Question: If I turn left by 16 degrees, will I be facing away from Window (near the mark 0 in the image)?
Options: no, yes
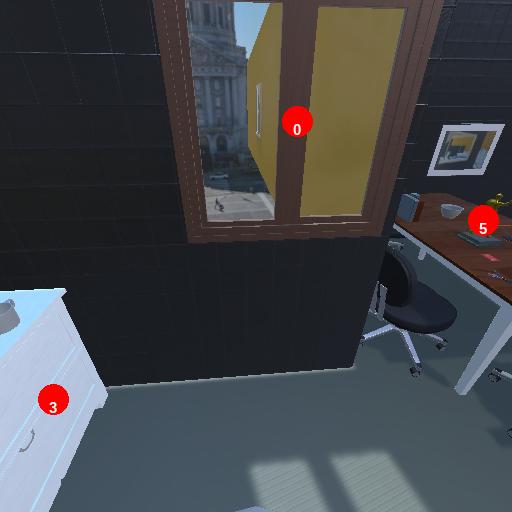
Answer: no